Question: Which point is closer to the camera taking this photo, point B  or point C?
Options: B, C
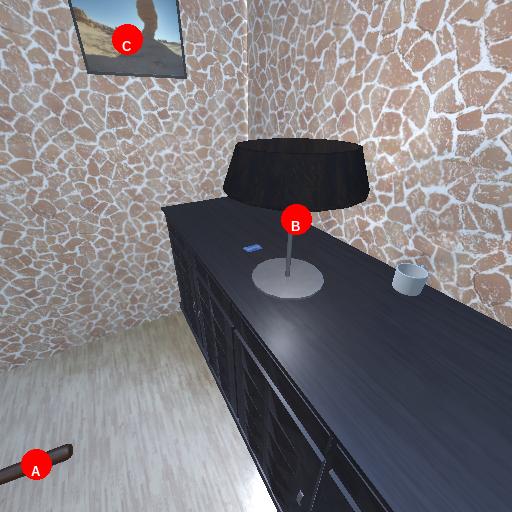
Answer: B